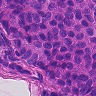
Metastatic tissue present: yes